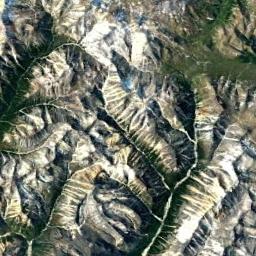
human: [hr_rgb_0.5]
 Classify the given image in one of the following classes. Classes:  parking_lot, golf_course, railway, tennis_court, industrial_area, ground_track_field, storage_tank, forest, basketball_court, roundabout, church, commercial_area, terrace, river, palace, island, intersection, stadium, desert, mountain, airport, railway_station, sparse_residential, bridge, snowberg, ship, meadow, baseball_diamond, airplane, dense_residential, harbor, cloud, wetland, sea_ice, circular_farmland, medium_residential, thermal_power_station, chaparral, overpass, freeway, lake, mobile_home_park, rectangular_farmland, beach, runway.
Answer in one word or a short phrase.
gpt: snowberg